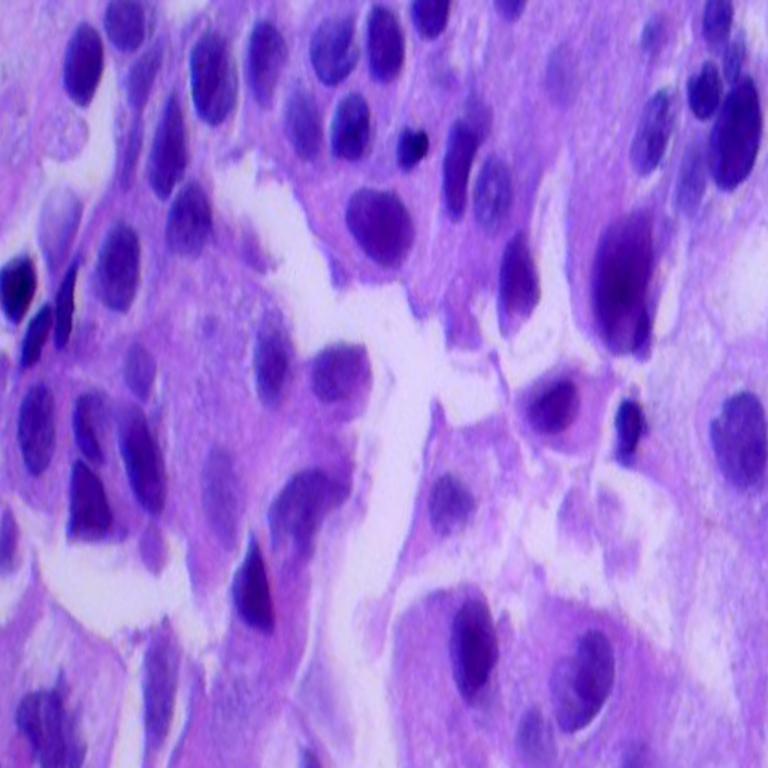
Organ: lung
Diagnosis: adenocarcinomas